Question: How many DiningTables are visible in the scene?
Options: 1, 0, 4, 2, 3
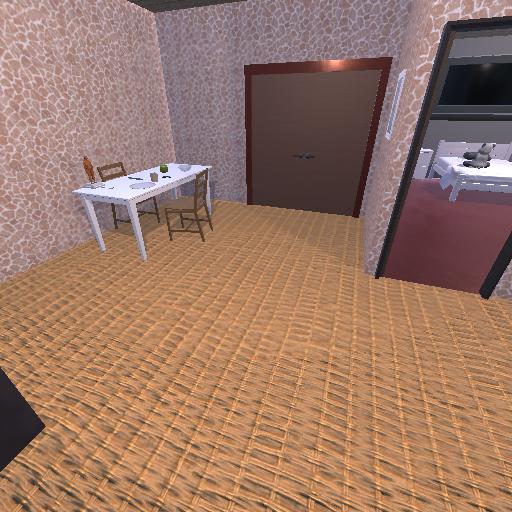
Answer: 1